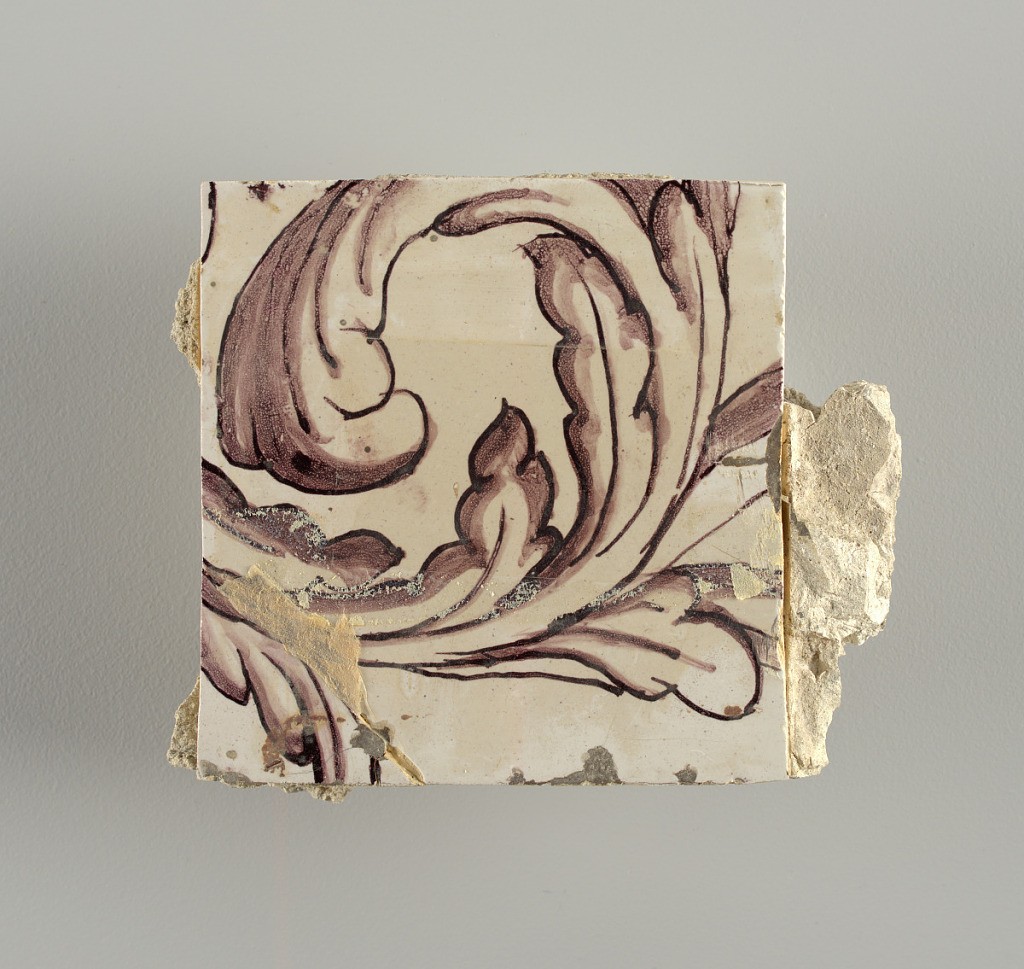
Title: Wall facing
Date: ca. 1725
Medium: tin-glazed earthenware, underglaze
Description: Two vertical rectangles, twenty-three tiles high.  A) Nine tiles wide at top; seven tiles wide at bottom.  B) Ten and one-half tiles wide.

Arabesque design of foliage.  A) with centered figure of Justice under a canopy.  B) with centered urn.